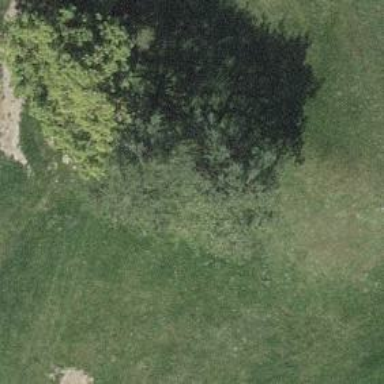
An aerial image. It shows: Single tag "natural: tree."